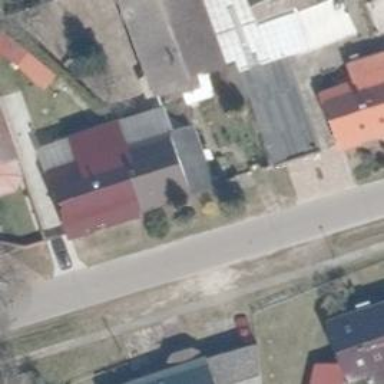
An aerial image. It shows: Gabled roofed house.